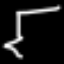
Label: chair